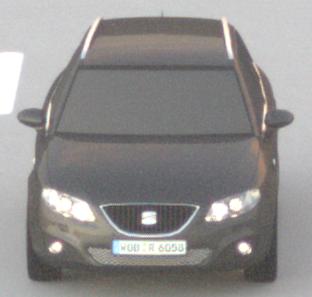
Make: SEAT
Model: Exeo ST 1.6
Detailed model: Exeo (3R) ST
Model produced from: 2010/05
Model produced until: 2010/08
Doors: 5
Color: gray
Road condition: dry road
Daytime: sunrise or sunset
Contrast: low contrast